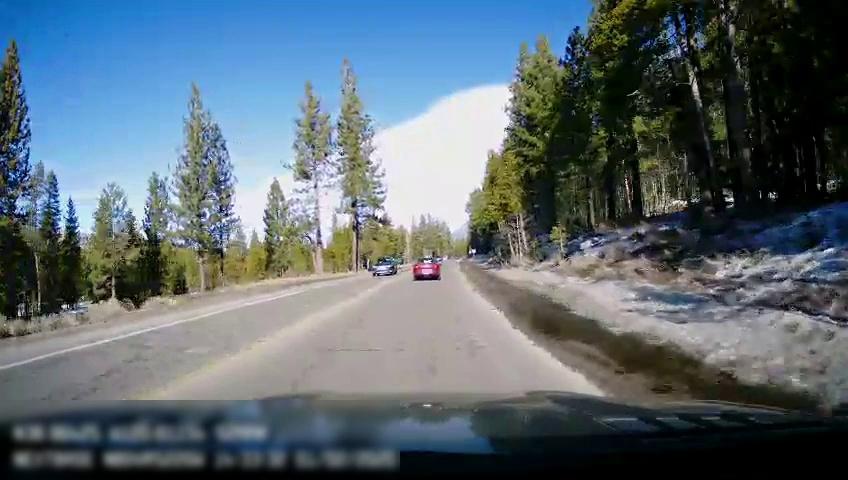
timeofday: Day
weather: Sunny
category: Drivable Space
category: Vehicles | Car
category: Vehicles | Car
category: Lanes | Current Lane
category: Lanes | Opposite Lane